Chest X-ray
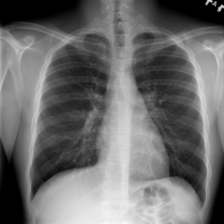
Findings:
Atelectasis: negative
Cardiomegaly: negative
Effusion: negative
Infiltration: negative
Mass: negative
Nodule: negative
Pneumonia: negative
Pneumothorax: negative
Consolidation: negative
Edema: negative
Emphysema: negative
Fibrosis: negative
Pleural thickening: negative
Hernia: negative